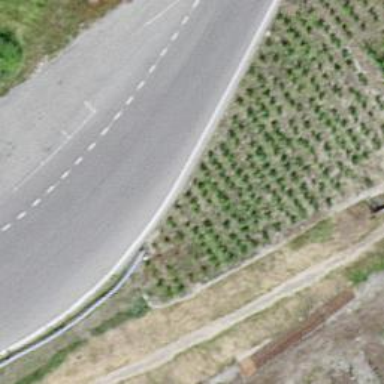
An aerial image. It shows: Unclassified road with asphalt surface.